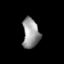
Tissue: prostate
Cell type: Fibroblasts
Senescence score: 0.711
Nuclear area (px): 490
Mean DAPI intensity: 151.098